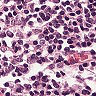
Metastatic tissue present: no